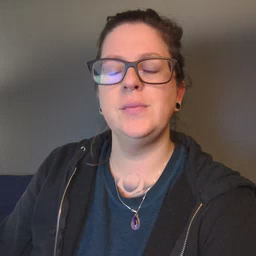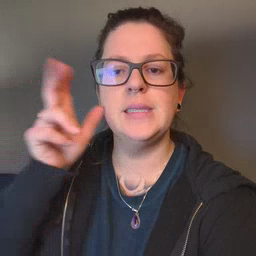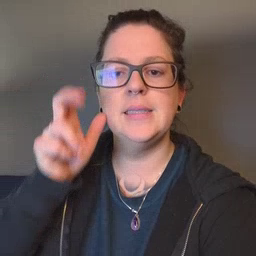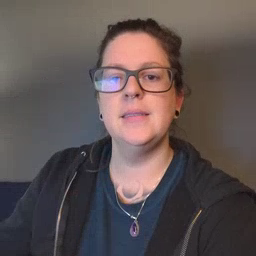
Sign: listen